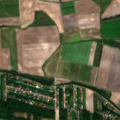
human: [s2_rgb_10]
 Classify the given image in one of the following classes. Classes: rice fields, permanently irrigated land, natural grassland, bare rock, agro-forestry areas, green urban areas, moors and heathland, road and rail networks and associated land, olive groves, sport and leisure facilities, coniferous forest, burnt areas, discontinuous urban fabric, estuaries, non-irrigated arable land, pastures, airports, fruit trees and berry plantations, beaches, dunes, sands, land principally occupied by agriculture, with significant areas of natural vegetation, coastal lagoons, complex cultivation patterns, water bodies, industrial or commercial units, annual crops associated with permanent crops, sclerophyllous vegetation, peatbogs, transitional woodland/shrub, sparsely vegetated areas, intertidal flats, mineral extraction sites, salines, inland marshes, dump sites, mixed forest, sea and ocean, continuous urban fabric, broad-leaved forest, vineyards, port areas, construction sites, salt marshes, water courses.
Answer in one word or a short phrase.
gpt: discontinuous urban fabric, non-irrigated arable land, mixed forest